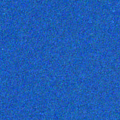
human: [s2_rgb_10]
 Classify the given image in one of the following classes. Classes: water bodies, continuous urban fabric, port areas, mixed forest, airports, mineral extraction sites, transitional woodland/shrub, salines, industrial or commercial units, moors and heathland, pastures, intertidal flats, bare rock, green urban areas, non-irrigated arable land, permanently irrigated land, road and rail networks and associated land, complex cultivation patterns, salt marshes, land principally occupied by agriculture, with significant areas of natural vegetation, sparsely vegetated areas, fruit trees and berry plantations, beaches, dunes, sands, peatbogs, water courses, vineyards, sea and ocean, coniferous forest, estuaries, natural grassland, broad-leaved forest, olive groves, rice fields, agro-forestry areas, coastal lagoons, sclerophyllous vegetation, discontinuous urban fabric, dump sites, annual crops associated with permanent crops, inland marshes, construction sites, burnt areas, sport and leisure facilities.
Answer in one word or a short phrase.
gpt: sea and ocean